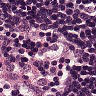
Metastatic tissue present: no